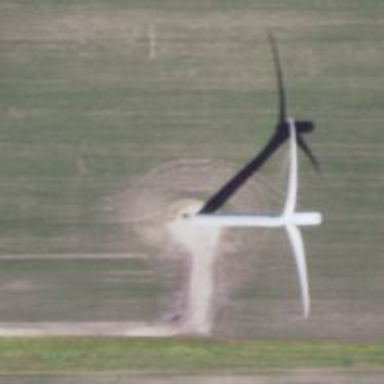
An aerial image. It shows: Wind turbine generator that utilizes wind as its source for generating electricity. It is of the horizontal axis type.